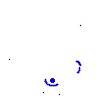
Particle: electron